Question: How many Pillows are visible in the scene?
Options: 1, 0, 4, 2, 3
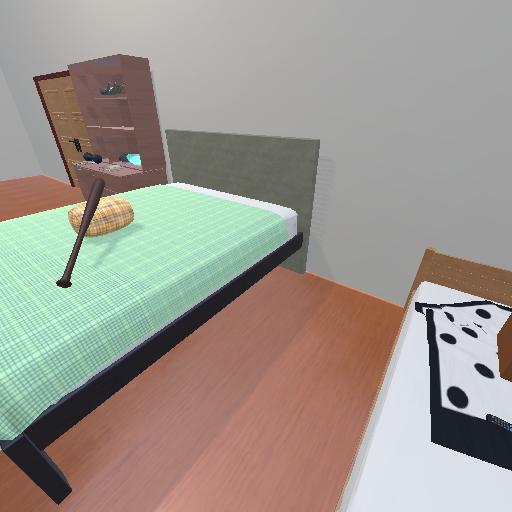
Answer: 1